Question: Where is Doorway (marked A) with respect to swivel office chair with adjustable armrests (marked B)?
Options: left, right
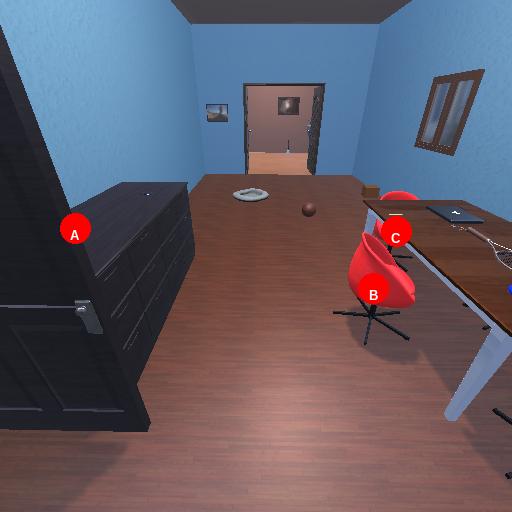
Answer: left